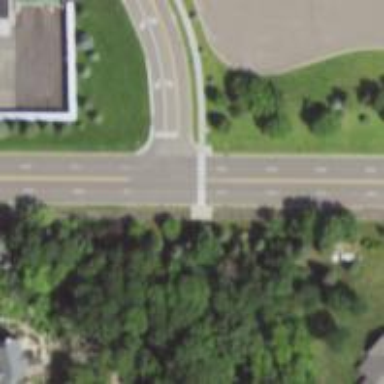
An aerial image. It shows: Marked crossing on footway.